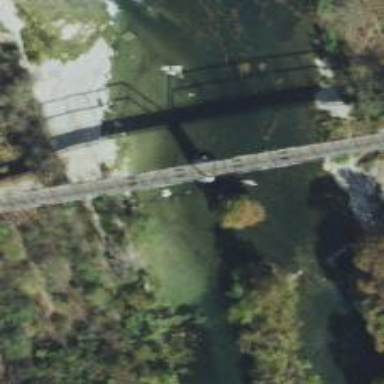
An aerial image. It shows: Man-made bridge.